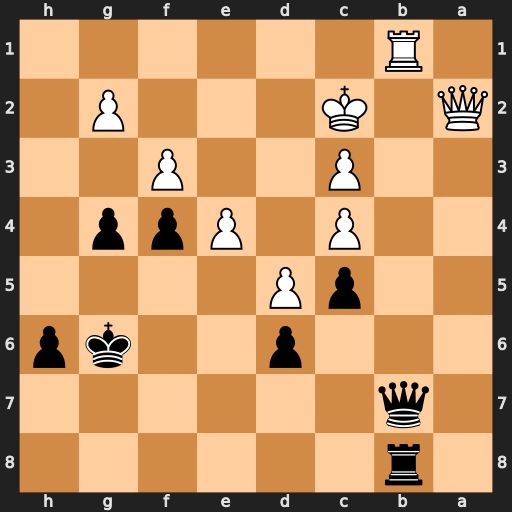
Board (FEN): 1r6/1q6/3p2kp/2pP4/2P1Ppp1/2P2P2/Q1K3P1/1R6
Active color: b
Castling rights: -
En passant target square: -
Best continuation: Qxb1+ Qxb1 Rxb1